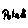
Label: tree